Current action and preconditions to check: trajectory_clear

Your task: For each precondition in the list above, predict whether it will hold at this action.

Consider the current scene as observed from the mobile robot's camera, and analyze the predicted future states of all dynamic agents (e.g., people, animals, vehicles, or any moving entities) within the NEXT SECOND.

IMPORTANT: Only answer "very likely" if you are absolutely certain—based on strong, clear evidence—that a dynamic agent will violate the precondition in the predicted future state. Do NOT answer "very likely" for unlikely, ambiguous, or low-probability risks.

Ask yourself for each precondition: Is there a high probability, with clear and convincing evidence, that the predicted future states of any dynamic agent will interfere with the predicted future state of the currently executing action within the NEXT SECOND, causing that precondition to fail?

Assess the risk level based on these predictions. Use "likely" or "very likely" if motions create a clear risk of interference.

Use "neutral" or "improbable" if agents are nearby but their predicted paths are clearly diverging or non-conflicting.

Failure Risk Categories: "very improbable", "improbable", "neutral", "likely", "very likely"

Answer Format: Output ONLY the probability_of_failure value from these categories: "very improbable", "improbable", "neutral", "likely", "very likely"

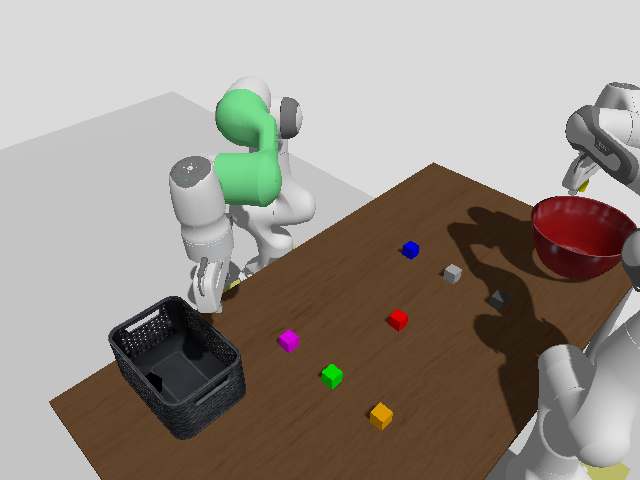

Answer: very improbable